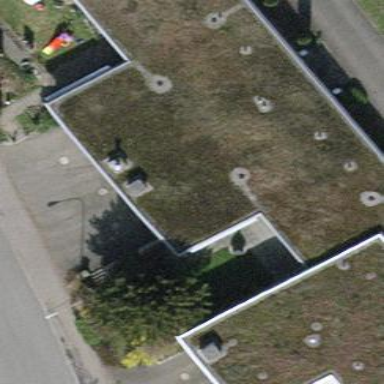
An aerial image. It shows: Terrace building.